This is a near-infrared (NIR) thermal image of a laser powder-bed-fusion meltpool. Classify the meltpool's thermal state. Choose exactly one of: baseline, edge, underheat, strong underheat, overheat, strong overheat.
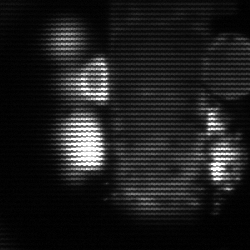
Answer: strong underheat